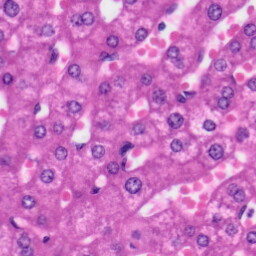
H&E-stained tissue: Liver